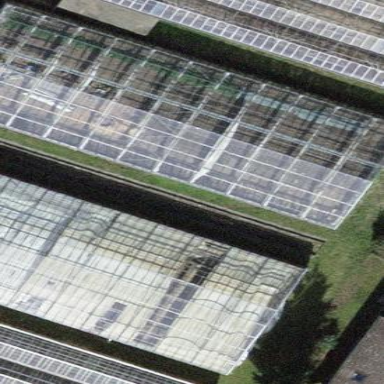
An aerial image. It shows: Greenhouse.